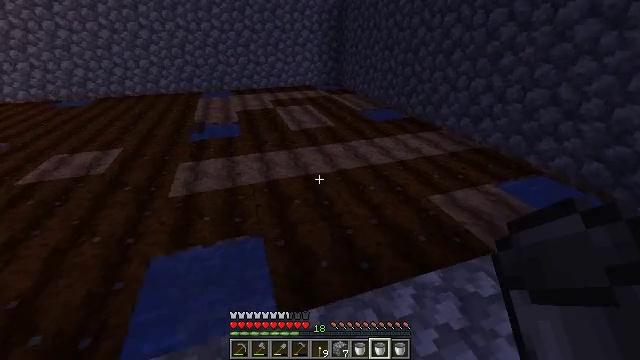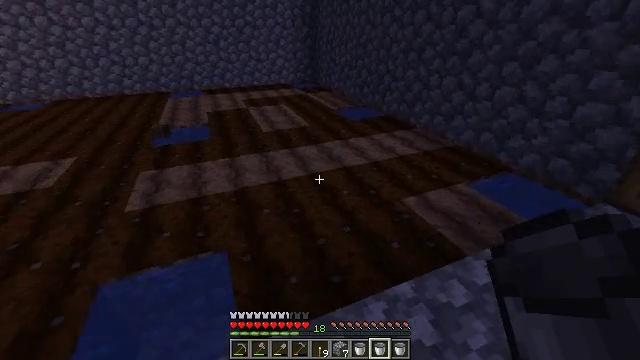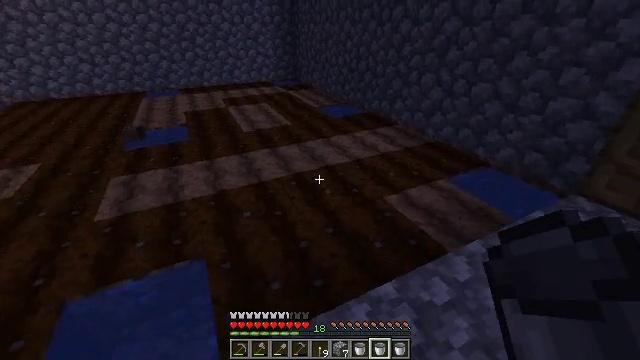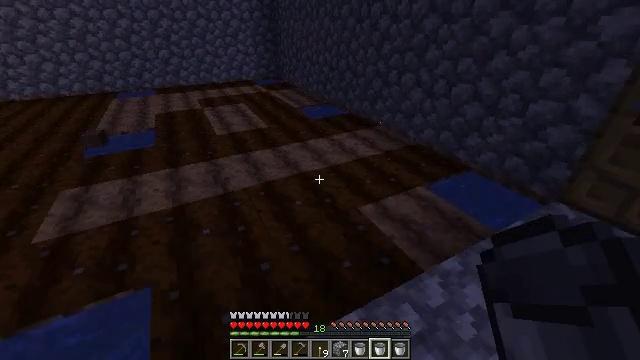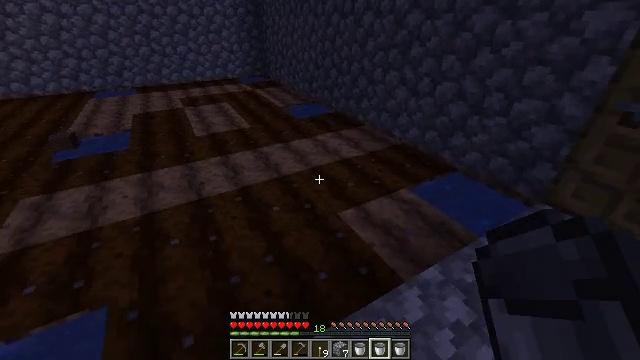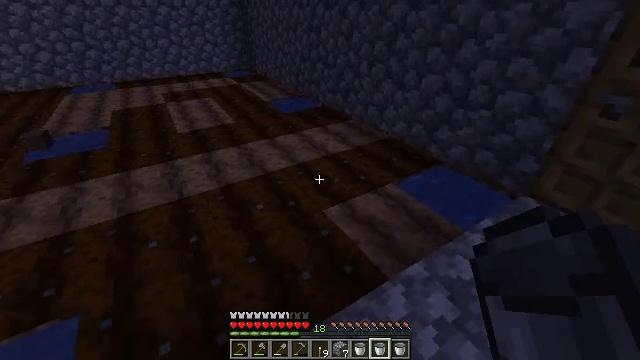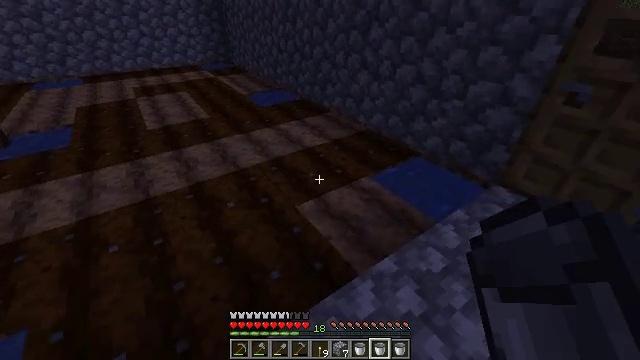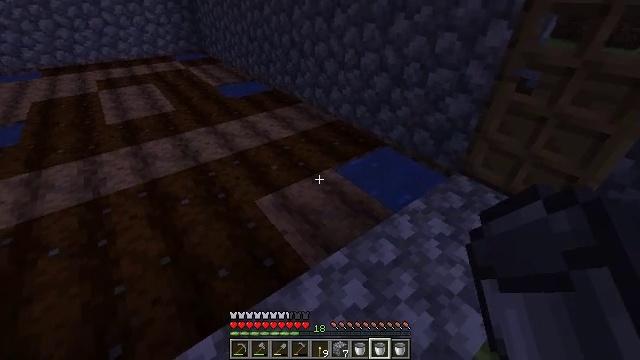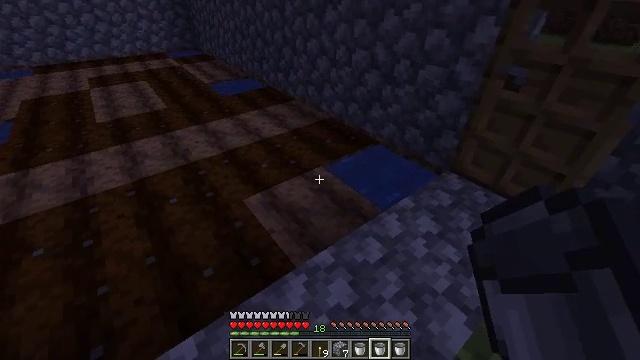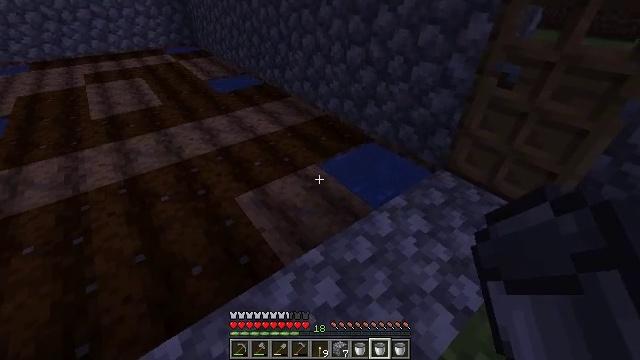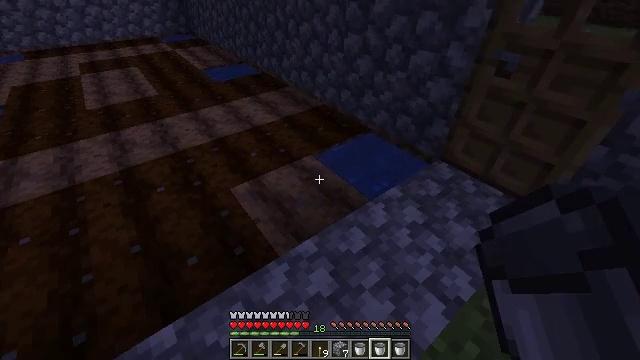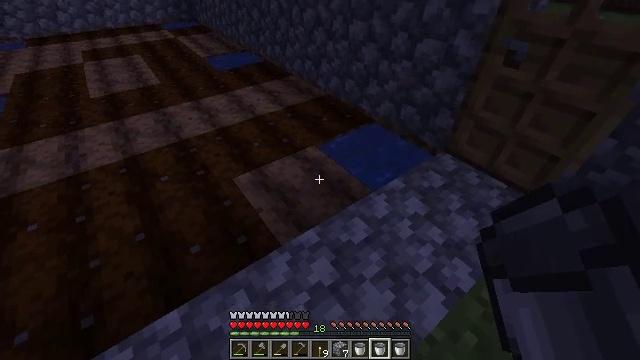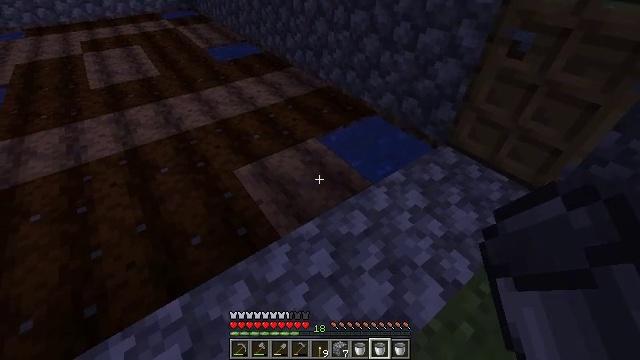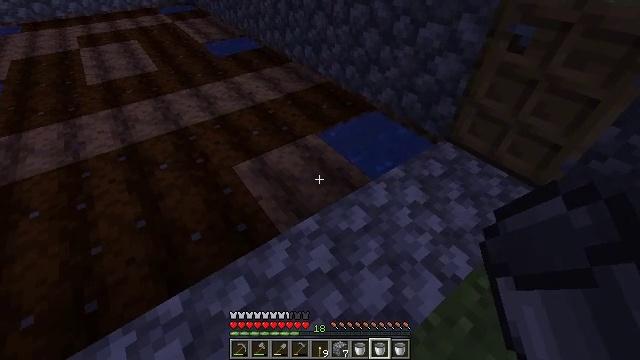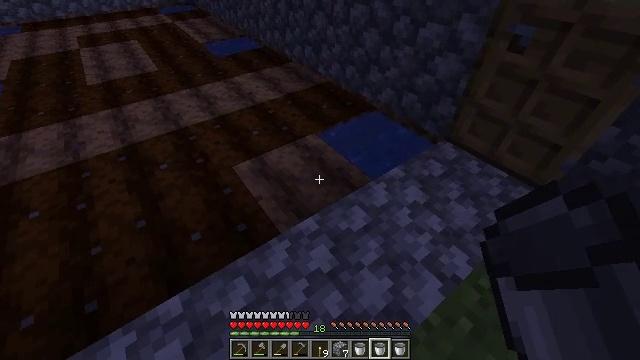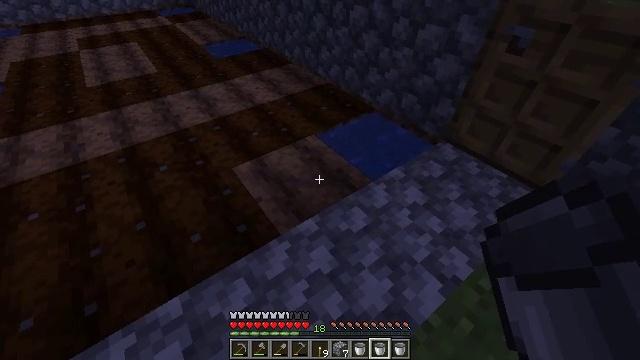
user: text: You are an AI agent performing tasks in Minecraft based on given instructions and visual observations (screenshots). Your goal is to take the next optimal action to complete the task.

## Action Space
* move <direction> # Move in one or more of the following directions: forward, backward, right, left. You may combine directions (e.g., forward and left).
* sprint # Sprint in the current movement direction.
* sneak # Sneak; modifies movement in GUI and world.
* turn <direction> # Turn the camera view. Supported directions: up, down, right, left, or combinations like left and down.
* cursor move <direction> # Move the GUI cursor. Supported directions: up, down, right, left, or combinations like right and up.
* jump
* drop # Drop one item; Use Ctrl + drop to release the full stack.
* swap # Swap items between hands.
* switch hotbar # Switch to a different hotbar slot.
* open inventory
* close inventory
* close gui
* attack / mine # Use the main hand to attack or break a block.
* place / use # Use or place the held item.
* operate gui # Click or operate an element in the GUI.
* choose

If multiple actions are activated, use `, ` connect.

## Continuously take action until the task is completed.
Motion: motion action
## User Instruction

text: Break the farmland to revert it to dirt.
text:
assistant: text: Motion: move forward and move right, turn right
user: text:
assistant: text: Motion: move forward and move right, turn right
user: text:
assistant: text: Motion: move forward and move right, turn right
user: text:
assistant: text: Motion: move forward and move right, turn right
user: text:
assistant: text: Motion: move right, turn right and down
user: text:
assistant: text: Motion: move right, turn right and down
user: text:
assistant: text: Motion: move right, turn right and down
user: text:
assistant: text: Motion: no_op
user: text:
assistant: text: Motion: no_op
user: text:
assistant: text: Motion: turn down
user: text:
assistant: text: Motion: turn down
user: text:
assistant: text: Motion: turn down
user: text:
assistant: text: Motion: no_op
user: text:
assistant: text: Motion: no_op
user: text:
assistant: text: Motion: no_op
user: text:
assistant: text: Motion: no_op
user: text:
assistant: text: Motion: no_op
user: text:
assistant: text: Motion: no_op
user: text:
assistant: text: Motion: no_op
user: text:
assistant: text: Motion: no_op
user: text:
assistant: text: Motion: use / place
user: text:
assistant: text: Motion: use / place
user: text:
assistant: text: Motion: use / place
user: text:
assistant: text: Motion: no_op
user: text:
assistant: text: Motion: no_op
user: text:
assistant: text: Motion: no_op
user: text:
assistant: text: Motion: no_op
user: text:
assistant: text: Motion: no_op
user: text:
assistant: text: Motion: no_op
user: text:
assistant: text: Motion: no_op